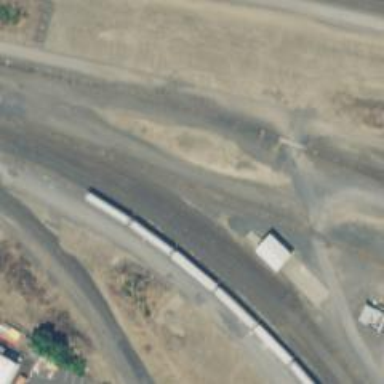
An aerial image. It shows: Railway yard.